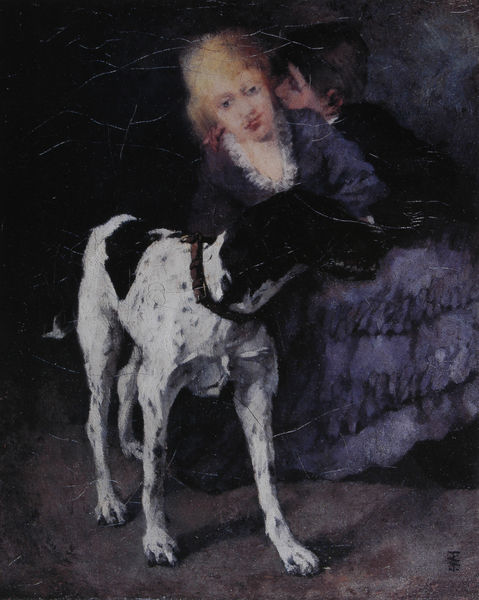
Titel: Liebespaar mit Hund
Künstler: Heinrich Wilhelm Trübner
Standort: Essen (Ruhr)
Institution: Museum Folkwang
Schlagwörter: blau, dunkel, gemälde, hand, kopf, mann, schatten, weiß, mädchen, ausschnitt, braun, frau, grau, haar, hell, hintergrund, kleid, licht, mund, nase, ohr, rücken, schwarz, vordergrund, blick, dalmatiner, hund, rot, tier, rock, schleife, blond, augen, gesicht, kragen, mensch, spitze, taube, porträt, signatur, öl, erde, boden, haare, reich, adel, kind, paar, saum, spitzen, schleifen, lippen, kinder, kuss, umarmung, halsband, zöpfe, risse, lila, ölgemälde, spielen, pfoten, junge, rüschen, taubenblau, gepunktet, tupfen, leinwand, jagd, fleck, pfote, dunke, tierdarstellung, verwischt, gefleckt, dogge, jagdhund, maul, liebende, rothaarige, duss, fleckig, freund, har, heimlich, heimlichtuerei, stubbd, stubbs, taubengrau, flämisch, spitzenkragen, volant, volants, gescheckt, riss, krakelee, vergewaltigung, rüschenrock, gefleckter hund